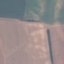
Label: AnnualCrop